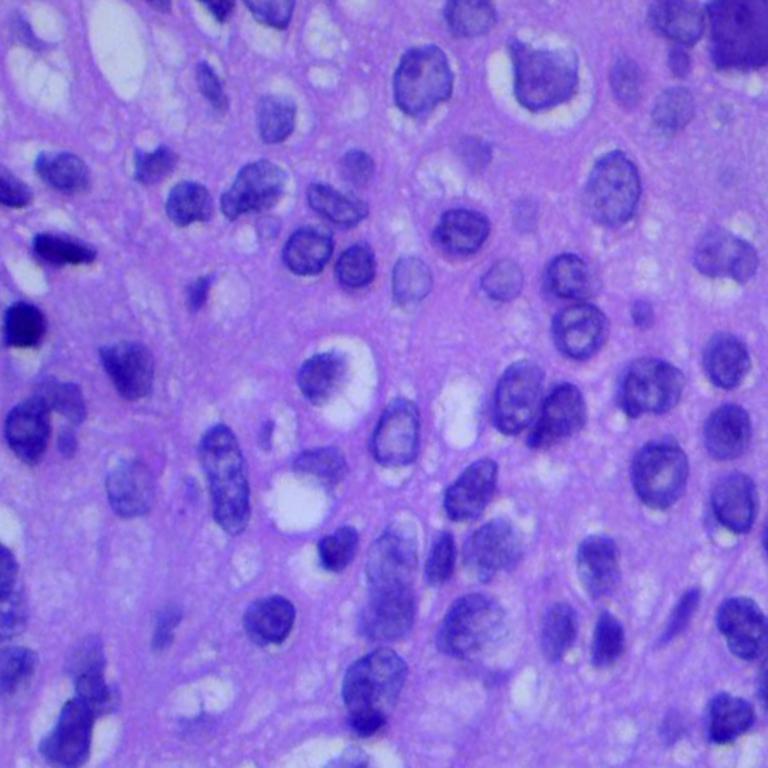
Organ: lung
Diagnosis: squamous carcinomas